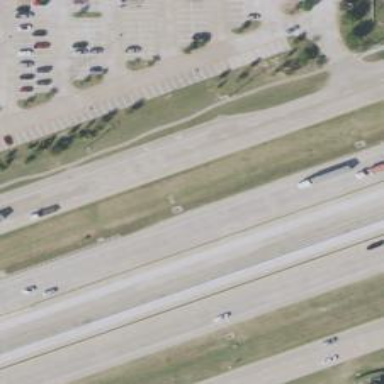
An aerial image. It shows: Secondary road with frontage road.